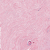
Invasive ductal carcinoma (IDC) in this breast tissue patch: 0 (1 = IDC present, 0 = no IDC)